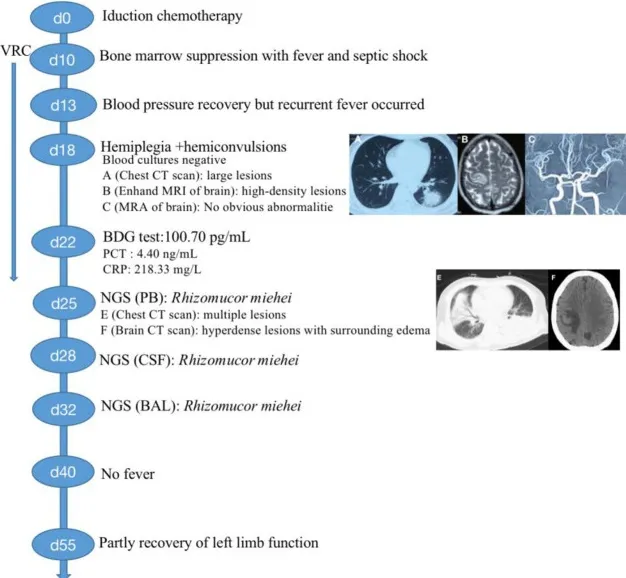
Clinical course of the patient (schematic). BDG, (1,3)-b-D-glucan; PCT, procalcitonin; CRP, c-reactive protein; CT, computed tomography; MRI, magnetic resonance imaging; MRA, magnetic resonance angiography; VRC, voriconazole; IPI, Imipenem; VAN, Vancomycin; TEC, teicoplanin; AmBL, liposome-associated amphotericin B; mNGS, metagenomics next-generation sequencing; PB, peripheral blood; CSF, cerebral spinal fluid; BAL, bronchoalveolar lavage fluid.
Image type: radiology (mri)